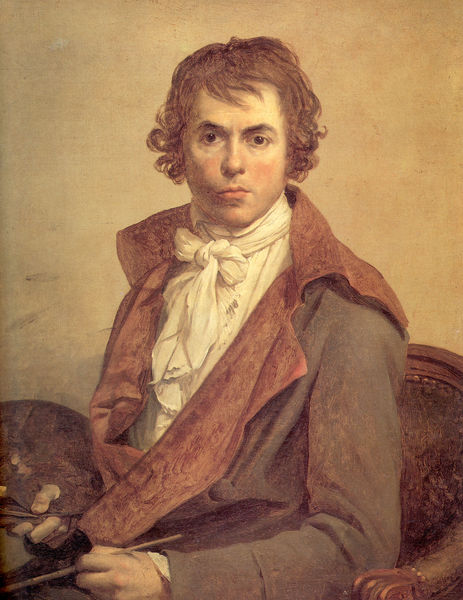
Titel: Autoportrait, Selbstbildnis
Künstler: Jacques Louis David
Standort: Paris
Institution: Musée du Louvre
Schlagwörter: blau, dunkel, gemälde, hand, haut, kopf, mann, schatten, weiß, gelb, grün, ocker, sitzen, bewegung, braun, daumen, finger, frisur, grau, haar, hell, holz, licht, mund, nase, orange, pastell, profil, schwarz, stuhl, tisch, blick, rot, schal, tuch, beige, rock, schleife, anzug, hemd, jacke, jung, wand, augen, falten, gesicht, halten, inkarnat, knoten, kragen, mensch, samt, hals, hände, portrait, porträt, auge, haare, mantel, sessel, sitzend, stoff, frontal, kinn, knopf, lippe, lippen, locken, schultern, seide, wangen, lehne, sitz, moderne, backen, farben, farbe, grafik, romantik, chair, hands, white, collar, face, falte, gray, hair, nose, old, painting, polster, seated, sitting, tapete, yellow, krawatte, ernst, artiste, halstuch, homme, stuhllehne, maler, mimik, brown, junge, wange, revers, selbstporträt, jacket, kurze haare, masche, denken, links, komponist, künstler, selbstbildnis, schiller, wirr, kunst, malen, palette, pinsel, brokat, portrai, strähne, jüngling, selbstportrait, junger mann, man, antlitz, krage, backe, head, young, boy, eyes, male, peintre, scheife, chin, coat, mouth, scarf, cravat, curls, youth, sitzportrait, sitzporträt, schlaufe, tie, schlafrock, strähnen, person, human, brown hair, cheecks, neck, pallette, chemise, fauteuil, artist, easel, painter, huile, rose, fingers, toile, david, romantique, brush, lips, tableau, ernster blick, paint, cheek, altmodisch, veste, forehead, shirt, autoportrait, bow, révolution, mantelkragen, blau grau, self-portrait, regard, hilz, künstlerselbstporträt, mimk, palettenloch, selbstbildis, pinceau, brows, xixe, paintbrush, nails, thumb, upholstery, peinceau, jabot, ponsel, lavallière, penetrating eyes, arched brows, reihesitzen, farbe palette